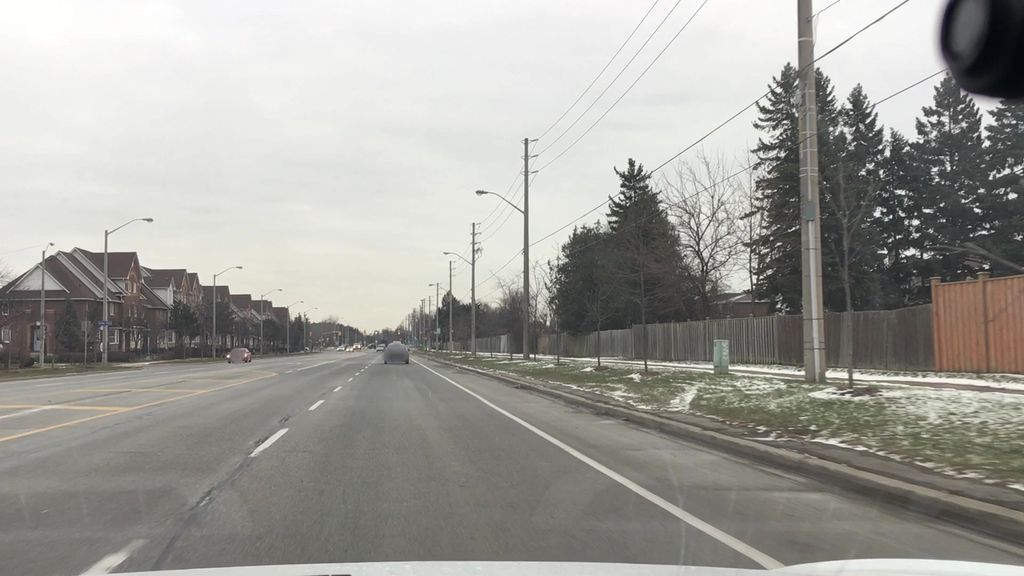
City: toronto